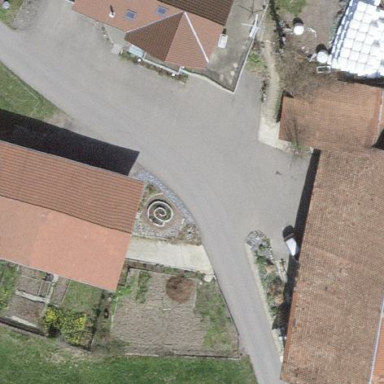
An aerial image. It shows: Farmyard in rural farm setting.